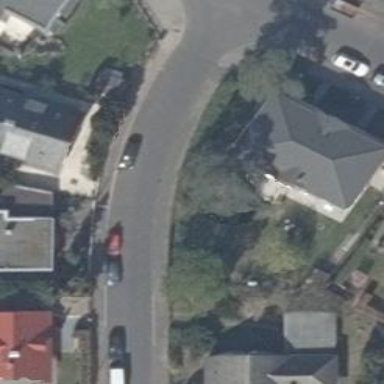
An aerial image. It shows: Residential road with asphalt surface.